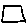
Label: square